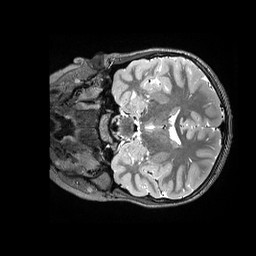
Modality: T2w
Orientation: coronal
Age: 12
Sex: male
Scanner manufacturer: siemens
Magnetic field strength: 3 T
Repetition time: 3.2 s
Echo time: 0.564 s